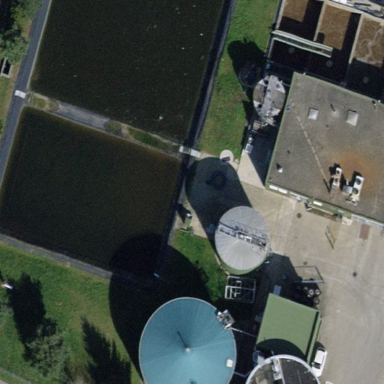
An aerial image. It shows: View of wastewater plant.